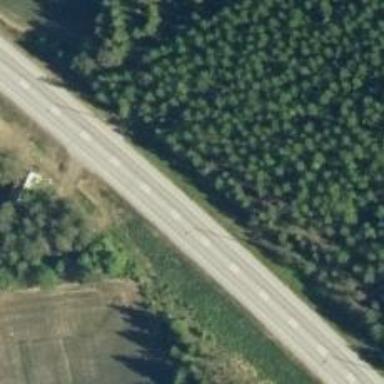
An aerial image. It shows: Asphalt road classified as trunk highway.